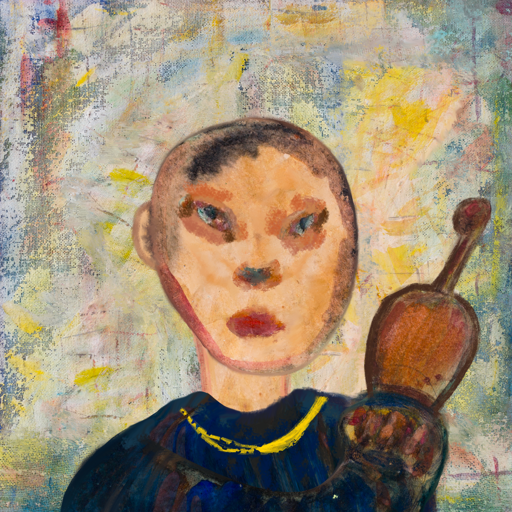
Background: Irani, Head And Neck Front: Childish, Face Front: Boggyland, Bust: Pipe, Hair Front: Blank, Head Accessory: Blank, Second Necklace: Blank, Necklace: Irani_1, Baby: Blank